You are looking at the short-time Fourier spectrogram of a bearing's acceleration signal. Classify the bearing condition as one of: normal, inner_race, outer_race, ball.
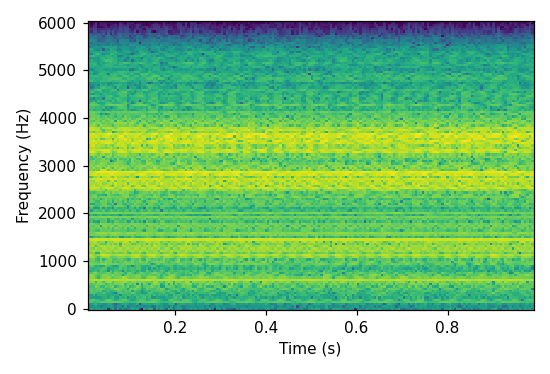
Answer: inner_race